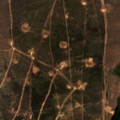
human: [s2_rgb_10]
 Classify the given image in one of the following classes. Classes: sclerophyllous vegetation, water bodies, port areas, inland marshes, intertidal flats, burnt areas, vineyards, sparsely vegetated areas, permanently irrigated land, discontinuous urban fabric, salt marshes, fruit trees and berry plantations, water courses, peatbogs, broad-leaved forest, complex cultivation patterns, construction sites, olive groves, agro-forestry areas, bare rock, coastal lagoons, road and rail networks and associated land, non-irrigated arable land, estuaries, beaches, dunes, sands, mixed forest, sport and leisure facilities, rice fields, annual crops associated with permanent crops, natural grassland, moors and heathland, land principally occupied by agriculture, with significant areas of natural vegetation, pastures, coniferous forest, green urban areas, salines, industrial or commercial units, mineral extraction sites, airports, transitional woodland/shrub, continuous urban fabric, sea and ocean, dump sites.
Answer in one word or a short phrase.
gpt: coniferous forest, mixed forest, sparsely vegetated areas